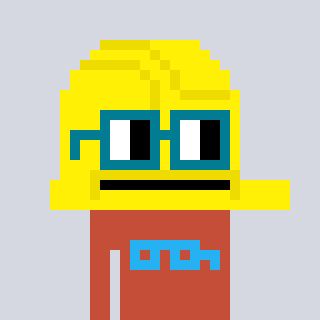
a pixel art character with square dark green glasses, a construction helmet-shaped head and a rust-colored body on a cool background